【题型】填空题　【知识点】平面几何　【难度】medium
相交两圆的圆心距为$d$．如果较小圆的一条半径在公共弦的一个端点处与大圆相切，且这条半径所在直线与连心线的夹角为$\alpha$，那么两圆连心线被截得的较短线段的长度为\underline{\quad\quad}（用$d$和$\tan\alpha$表示）．
【解答】
\vspace{8pt}
\noindent
\textbf{【答案】}$\dfrac{d}{1+\tan^2\alpha}$

\vspace{5pt}
\noindent
\textbf{【详解】}解：如图，$DE$为$\odot O_1$、$\odot O_2$的公共弦，$O_1O_2 = d$，$O_2D$是$\odot O_1$的切线，$\angle DO_2O_1 = \alpha$，$O_1D > O_2D$，

\noindent
则：$O_2D \perp O_1D$，

\noindent
$\therefore \tan\alpha = \dfrac{O_1D}{O_2D}$，

\noindent
$\therefore O_1D = O_2D \cdot \tan\alpha$，

\noindent
在$\text{Rt}\triangle O_1DO_2$中，由勾股定理，得：$O_1D^2 + O_2D^2 = O_2D^2 \cdot (1+\tan^2\alpha) = O_1O_2^2 = d^2$，

\noindent
$\therefore O_2D = \dfrac{d\sqrt{1+\tan^2\alpha}}{1+\tan^2\alpha}$，

\noindent
$\because O_1E = O_1D$，$O_2E = O_2D$，

\noindent
$\therefore O_1O_2$垂直平分$DE$，

\noindent
$\therefore \angle O_2FD = 90^\circ$，

\noindent
$\therefore \tan\alpha = \dfrac{DF}{O_2F}$，$\angle O_1DF = \angle O_1O_2D = \alpha = 90^\circ - \angle O_2DF$，

\noindent
$\therefore O_1F = O_1D \cdot \sin\alpha$，$O_2F = O_2D \cdot \cos\alpha$，$O_2F \tan\alpha = DF$，

\noindent
$\because O_1D = O_2D \cdot \tan\alpha > O_2D$，

\noindent
$\therefore \tan\alpha > 1$，

\noindent
$\therefore 45^\circ < \alpha < 90^\circ$，

\noindent
$\therefore \sin\alpha > \cos\alpha$，

\noindent
$\therefore O_1F > O_2F$；

\noindent
在$\text{Rt}\triangle O_2DF$中，由勾股定理，得：$O_2F^2 + FD^2 = O_2F^2 \cdot (1+\tan^2\alpha) = O_2D^2 = \dfrac{d^2}{1+\tan^2\alpha}$，

\noindent
$\therefore O_2F = \dfrac{d}{1+\tan^2\alpha}$；

\noindent
故答案为：$\dfrac{d}{1+\tan^2\alpha}$．

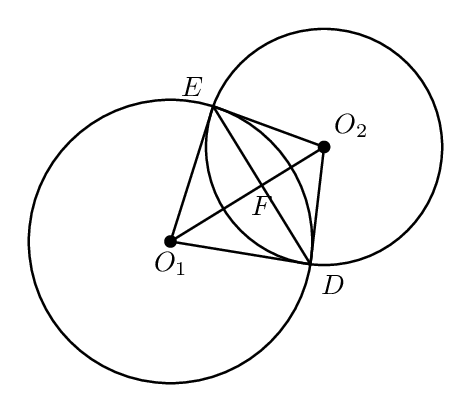